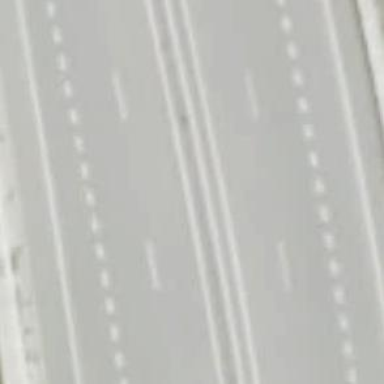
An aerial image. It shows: Motorway junction.